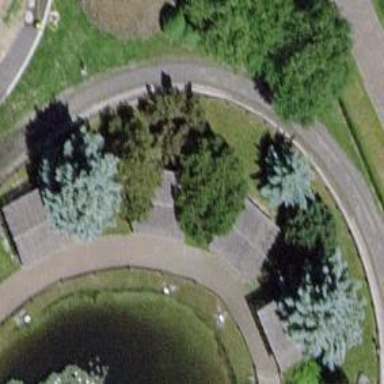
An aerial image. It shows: Picnic table located in leisure land area.